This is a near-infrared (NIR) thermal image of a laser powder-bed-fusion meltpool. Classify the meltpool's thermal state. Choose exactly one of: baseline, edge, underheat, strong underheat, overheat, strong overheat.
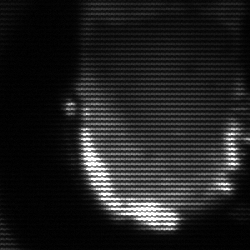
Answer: baseline